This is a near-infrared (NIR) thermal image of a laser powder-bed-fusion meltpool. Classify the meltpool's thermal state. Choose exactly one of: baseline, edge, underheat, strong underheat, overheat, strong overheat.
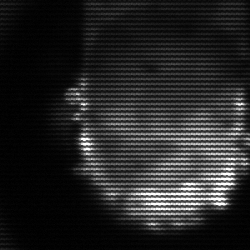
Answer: baseline